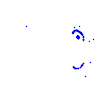
Particle: proton